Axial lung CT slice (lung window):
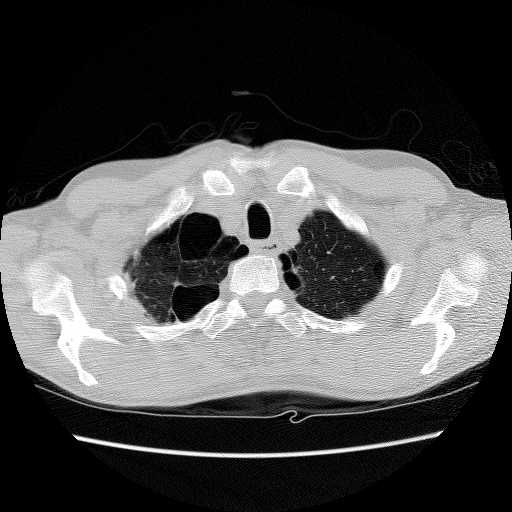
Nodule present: no